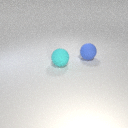
large cyan rubber sphere to the left of large blue rubber sphere